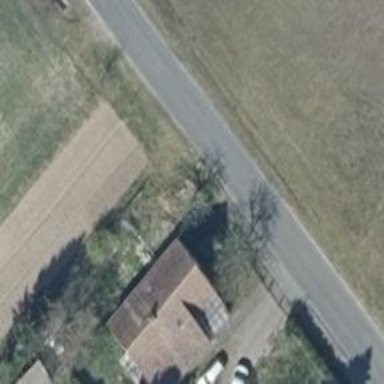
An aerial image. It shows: House with flat roof.